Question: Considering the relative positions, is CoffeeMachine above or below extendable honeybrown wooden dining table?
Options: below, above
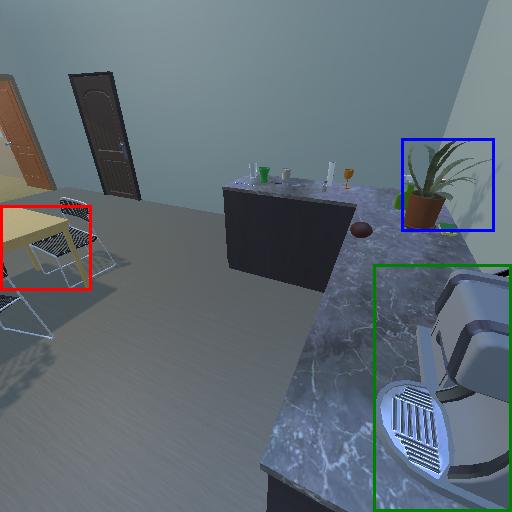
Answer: below